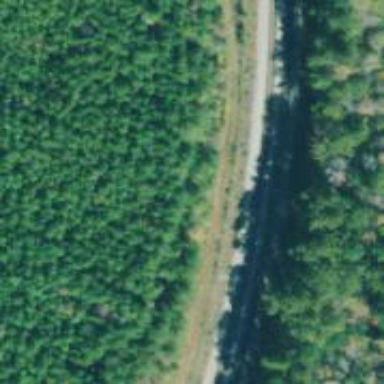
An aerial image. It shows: Railway track.